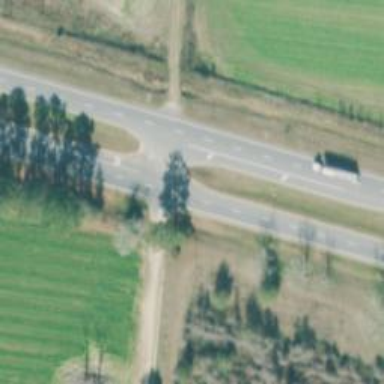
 designated as trunk highway. It is dual carriageway."